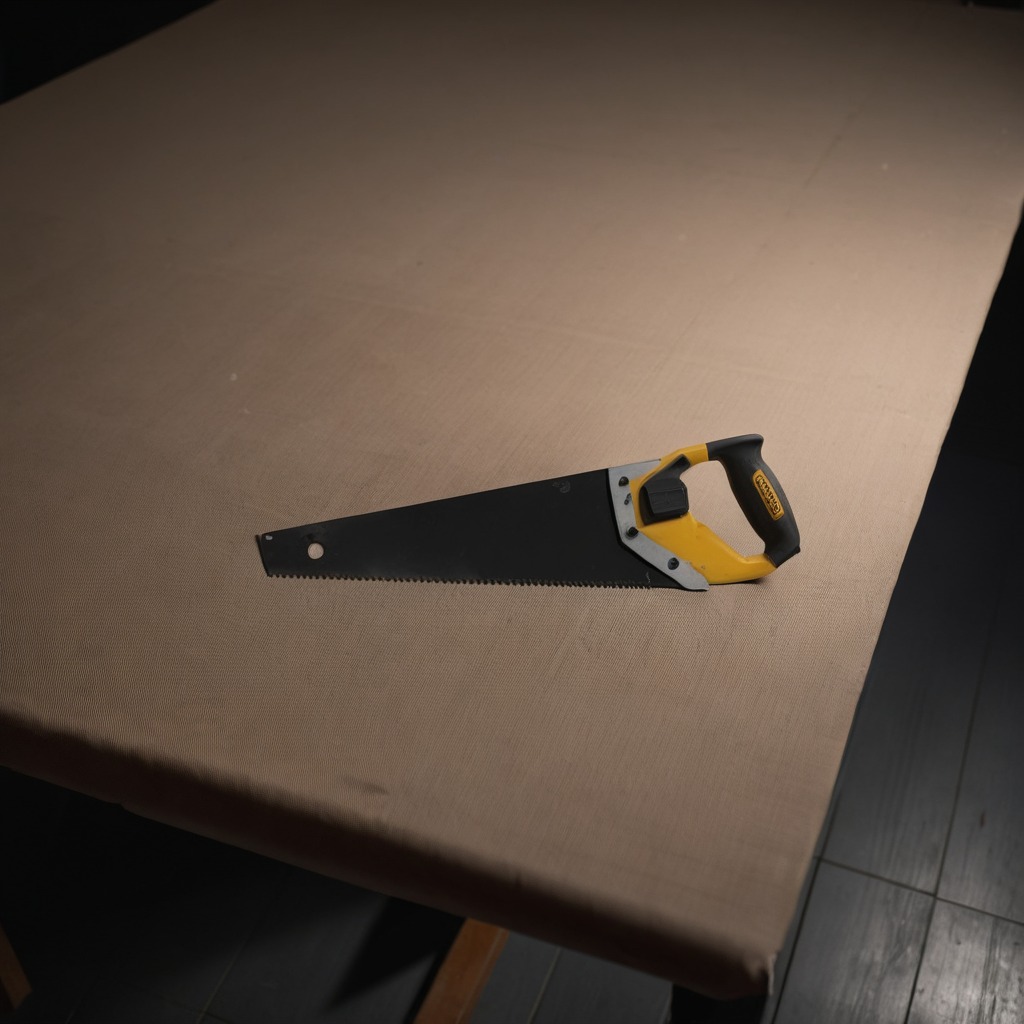
A metal saw is lying on the wooden table.